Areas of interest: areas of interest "Business Office Building"
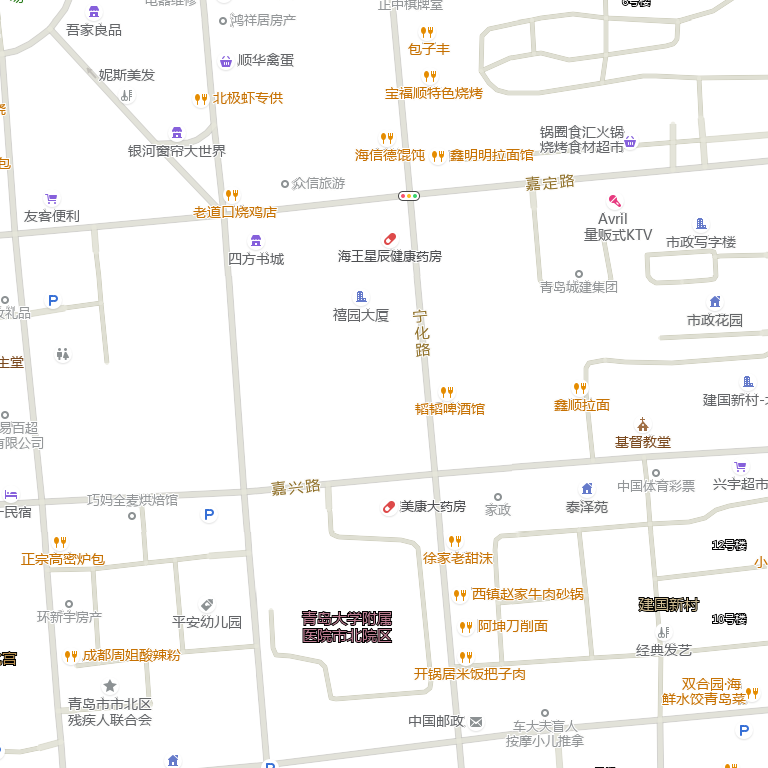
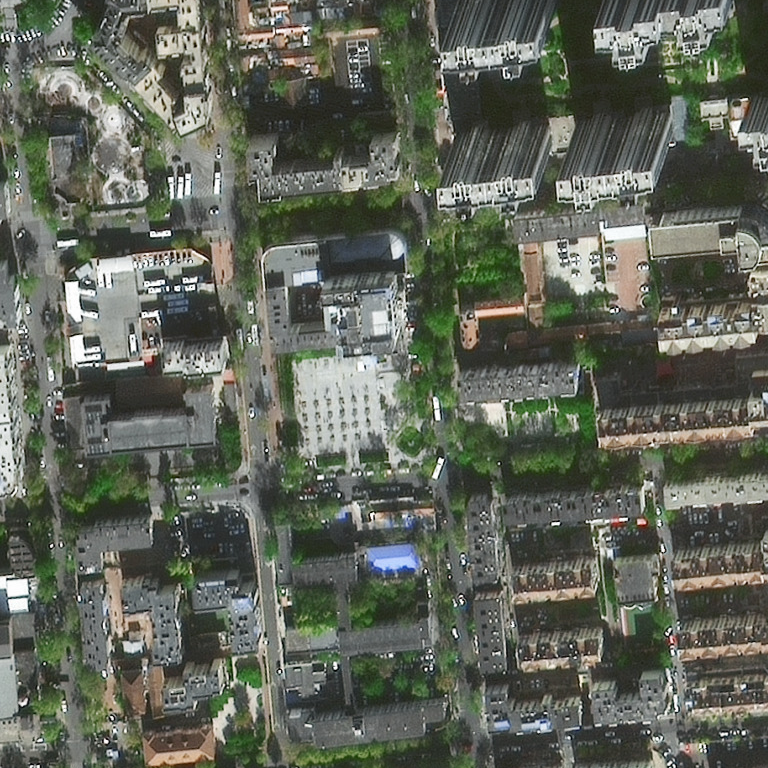